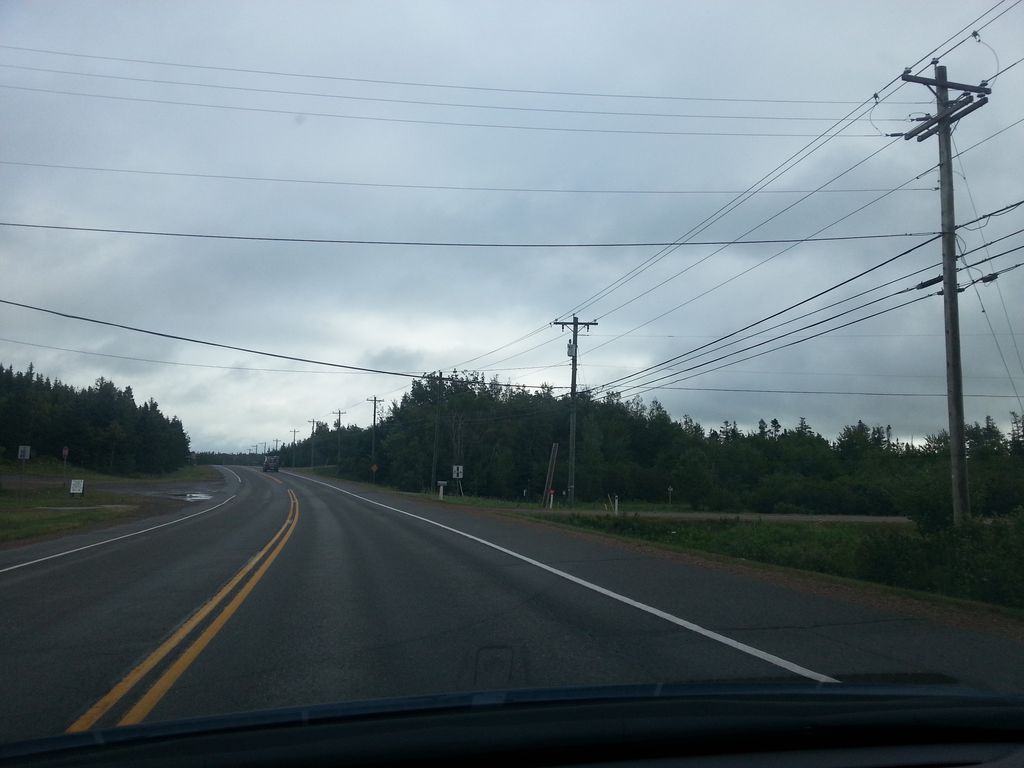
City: charlottetown